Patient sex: M
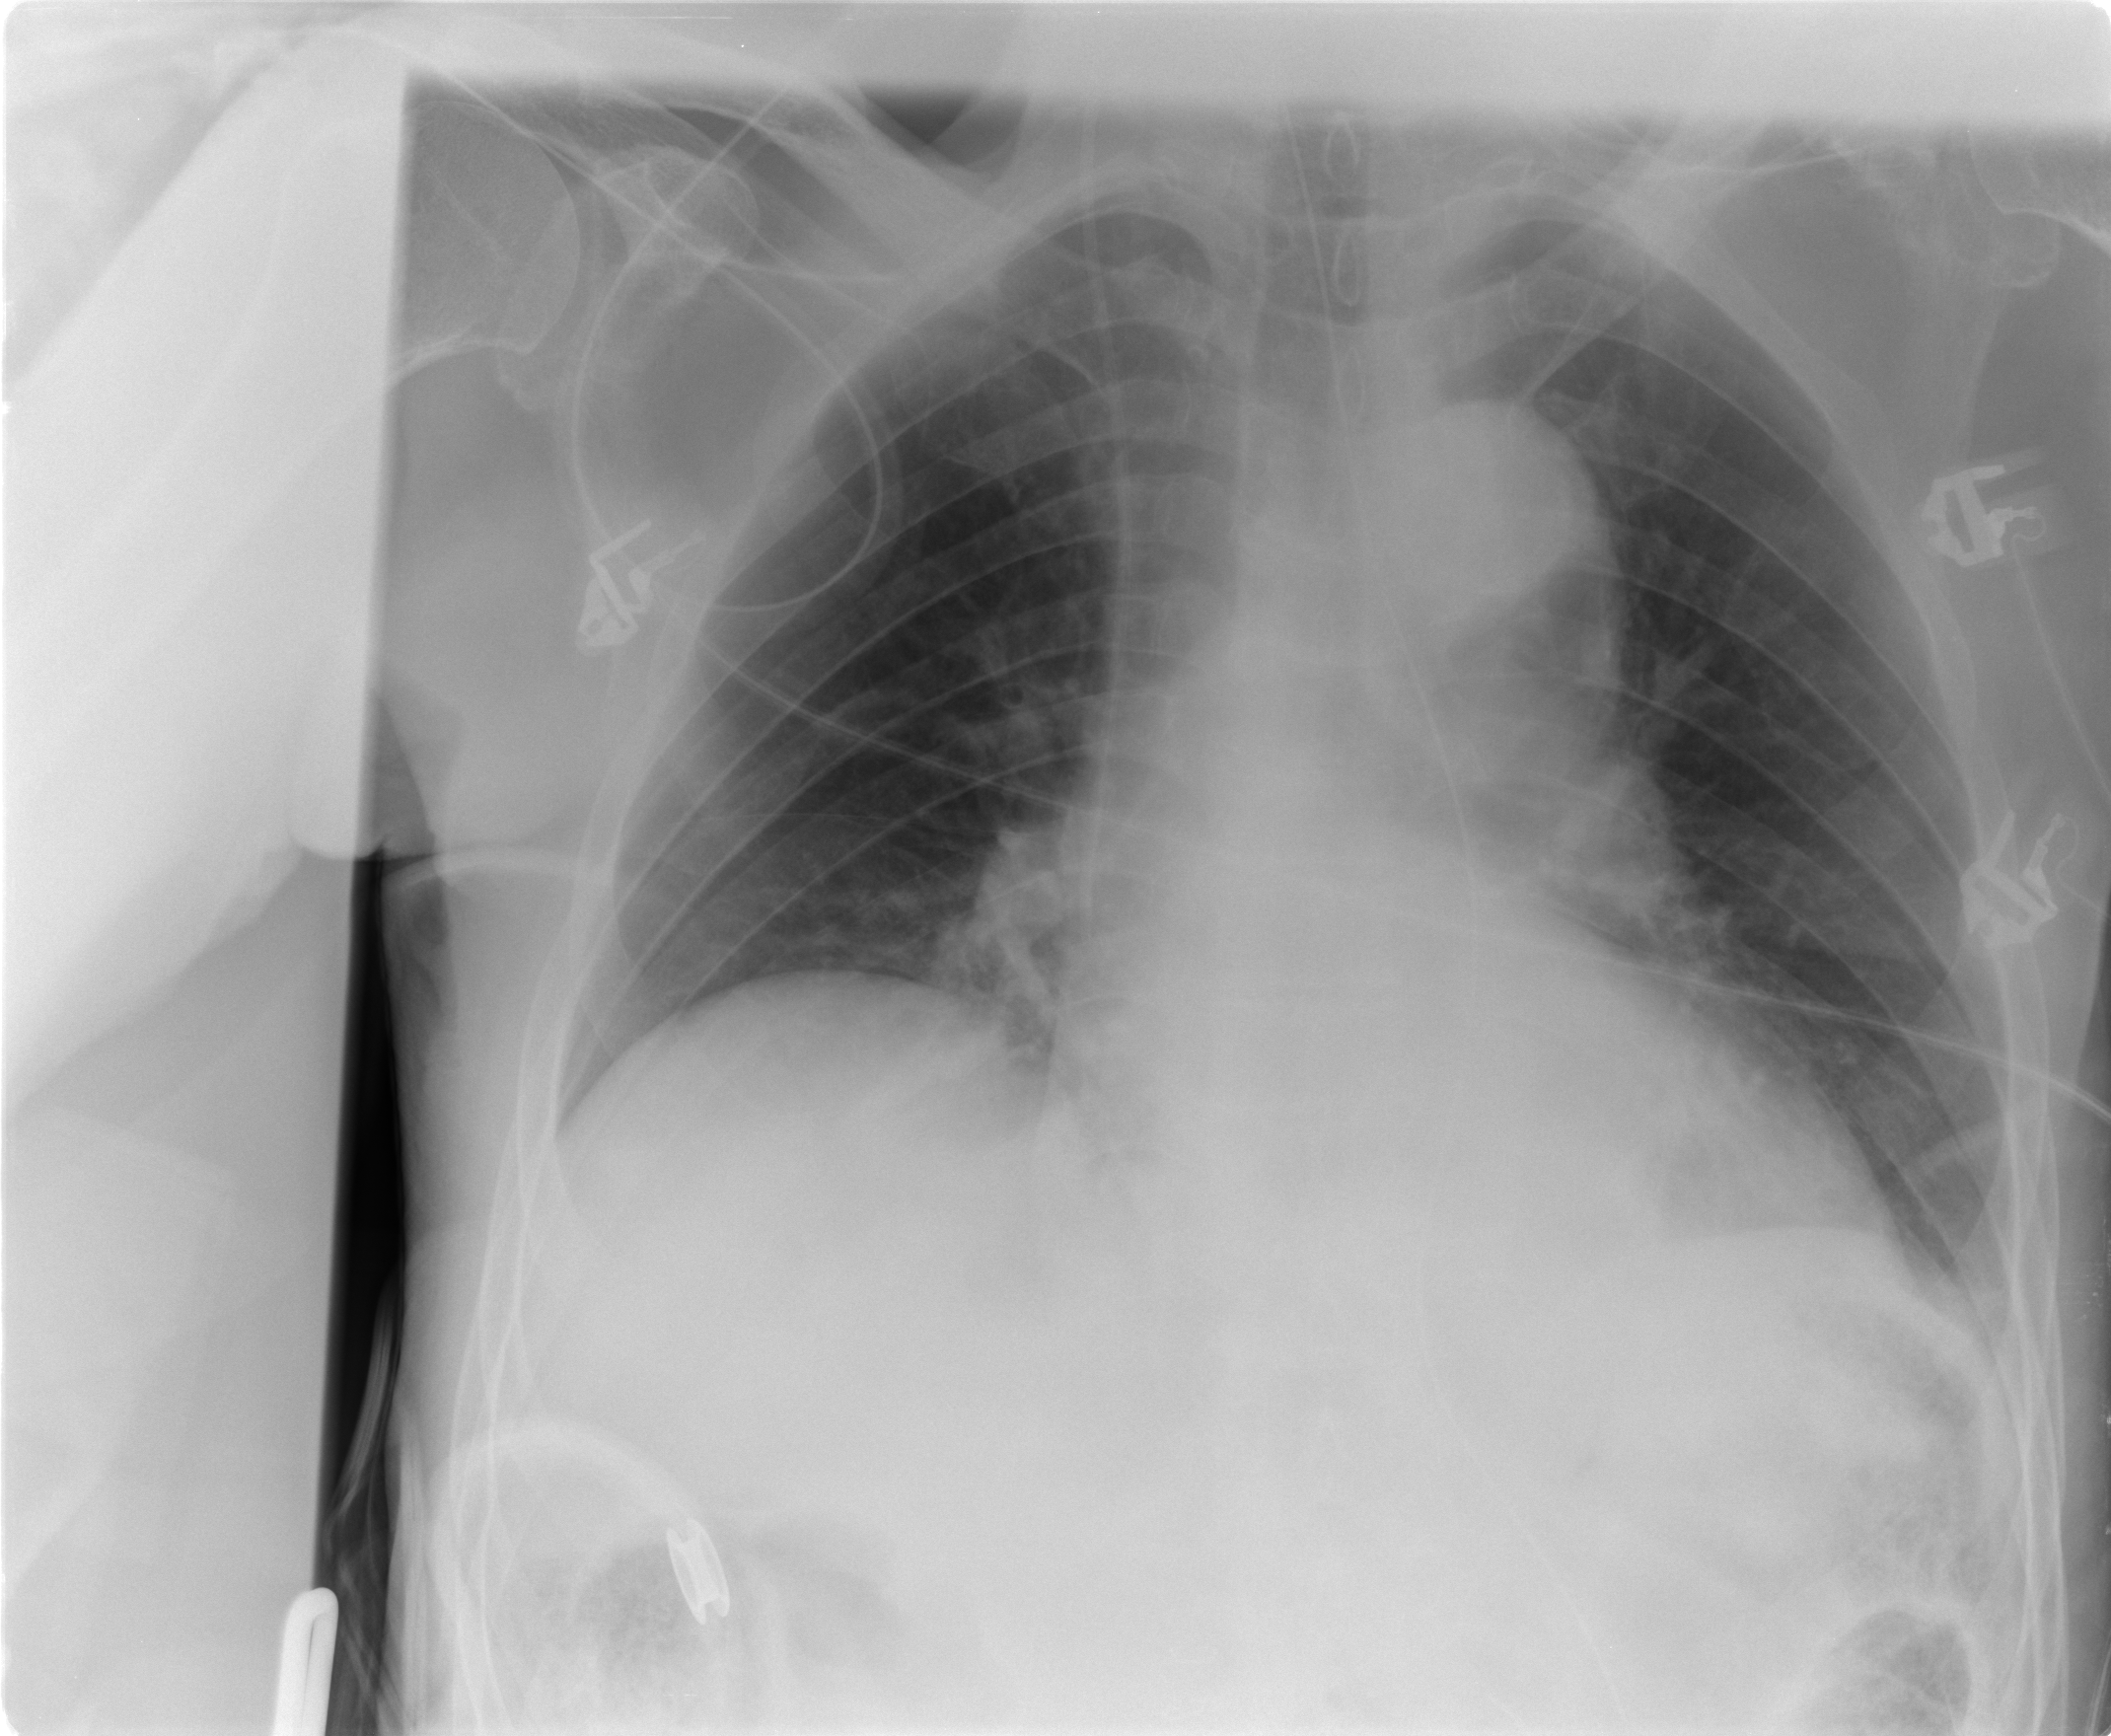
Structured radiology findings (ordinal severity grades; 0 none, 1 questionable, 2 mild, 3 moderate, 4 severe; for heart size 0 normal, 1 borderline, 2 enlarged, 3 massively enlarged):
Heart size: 0
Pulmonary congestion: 0
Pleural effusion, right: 0
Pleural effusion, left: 0
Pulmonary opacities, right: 0
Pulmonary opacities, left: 0
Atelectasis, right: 1
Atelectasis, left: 1